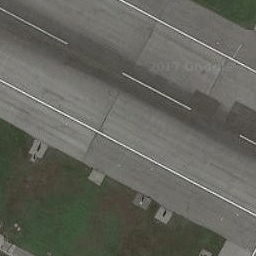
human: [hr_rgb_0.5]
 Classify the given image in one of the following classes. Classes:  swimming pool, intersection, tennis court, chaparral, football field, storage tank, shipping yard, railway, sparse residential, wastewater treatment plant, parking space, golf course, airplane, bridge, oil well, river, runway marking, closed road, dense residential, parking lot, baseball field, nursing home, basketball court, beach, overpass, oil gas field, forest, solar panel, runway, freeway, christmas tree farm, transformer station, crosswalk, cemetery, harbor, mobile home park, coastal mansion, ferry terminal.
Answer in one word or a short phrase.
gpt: runway